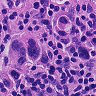
Metastatic tissue present: yes